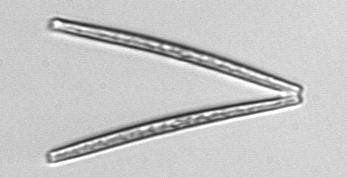
Label: Thalassionema